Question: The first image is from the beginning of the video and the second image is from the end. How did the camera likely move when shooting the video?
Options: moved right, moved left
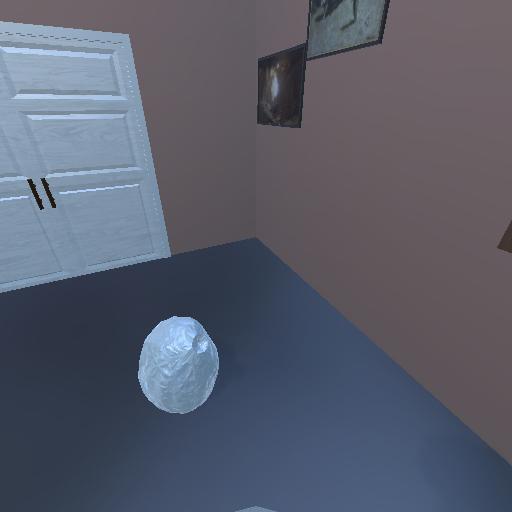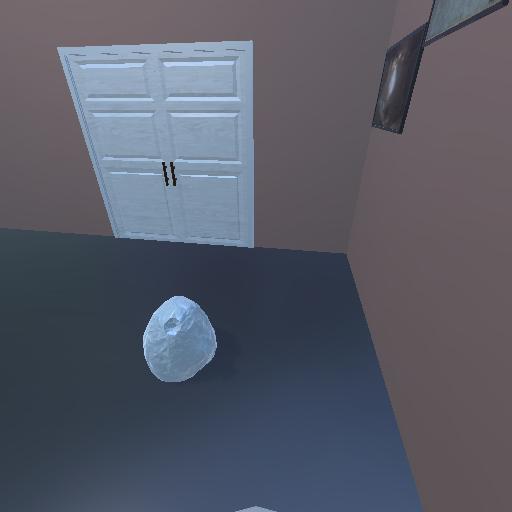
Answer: moved right